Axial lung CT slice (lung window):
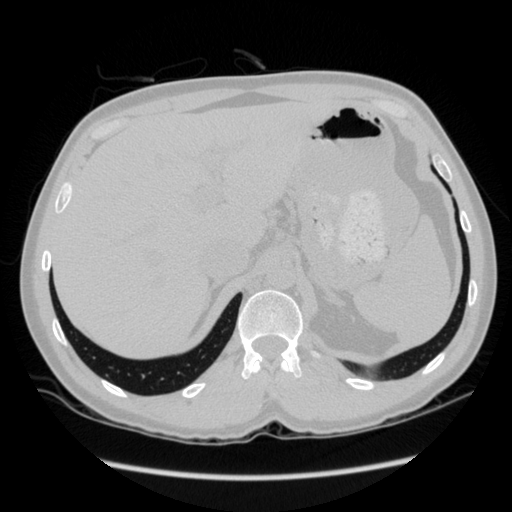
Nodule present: no